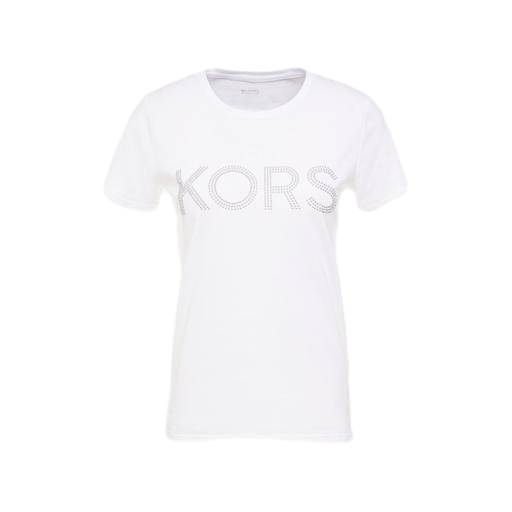
white sequined logo graphic t-shirt, white logo-print t-shirt, white logo print t-shirt, white background